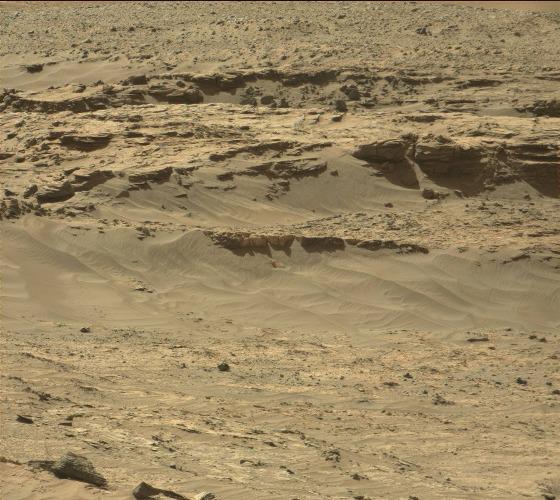
Terrain classes present: Bedrock, Gravel / Sand / Soil, Rock, Shadow